Aerial crown-view tile of a tropical tree (Barro Colorado Island, Panama), acquired 20250124:
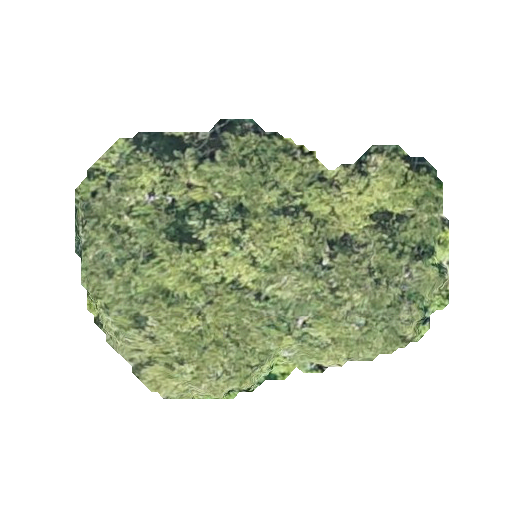
Species: Jacaranda copaia
GBIF accepted scientific name: Jacaranda copaia
Crown area: 120.321 m²